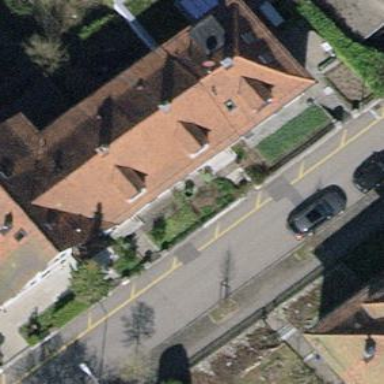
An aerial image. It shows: Building with tiled roof.